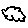
Label: cloud